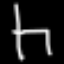
Label: chair